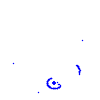
Particle: kaon